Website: bh-photo
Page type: address-validator
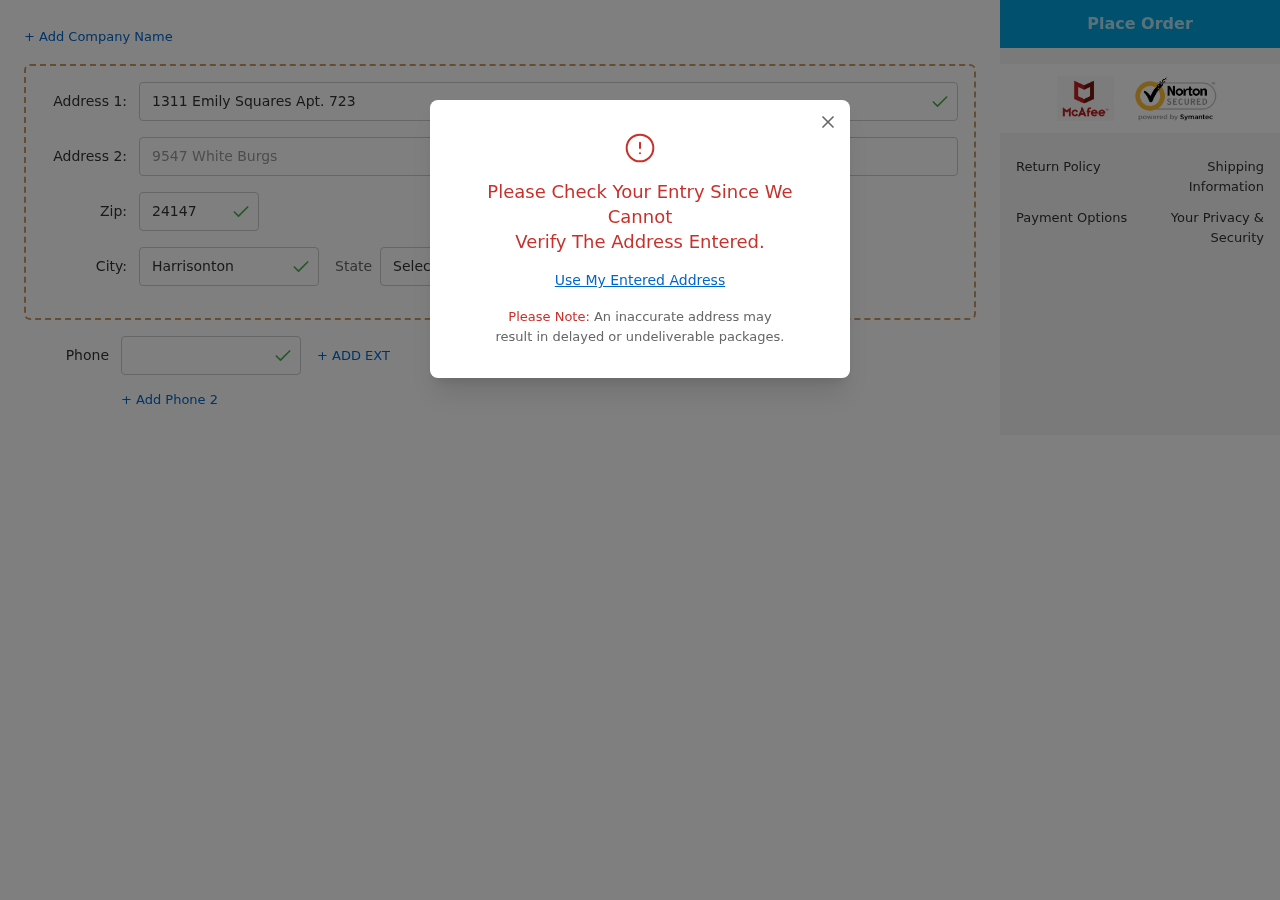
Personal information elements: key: PII_CITY
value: Harrisonton
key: PII_PHONE
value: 4926343714
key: PII_POSTCODE
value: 24147
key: PII_STATE_ABBR
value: NY
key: PII_STREET
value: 1311 Emily Squares Apt. 723
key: PII_STREET2
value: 9547 White Burgs